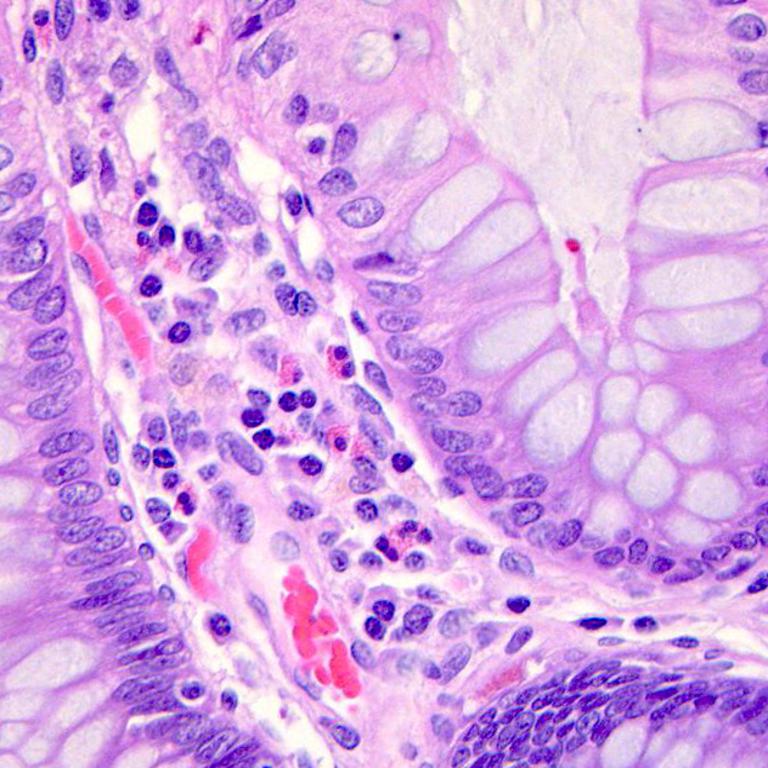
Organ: colon
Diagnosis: benign